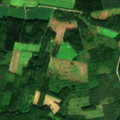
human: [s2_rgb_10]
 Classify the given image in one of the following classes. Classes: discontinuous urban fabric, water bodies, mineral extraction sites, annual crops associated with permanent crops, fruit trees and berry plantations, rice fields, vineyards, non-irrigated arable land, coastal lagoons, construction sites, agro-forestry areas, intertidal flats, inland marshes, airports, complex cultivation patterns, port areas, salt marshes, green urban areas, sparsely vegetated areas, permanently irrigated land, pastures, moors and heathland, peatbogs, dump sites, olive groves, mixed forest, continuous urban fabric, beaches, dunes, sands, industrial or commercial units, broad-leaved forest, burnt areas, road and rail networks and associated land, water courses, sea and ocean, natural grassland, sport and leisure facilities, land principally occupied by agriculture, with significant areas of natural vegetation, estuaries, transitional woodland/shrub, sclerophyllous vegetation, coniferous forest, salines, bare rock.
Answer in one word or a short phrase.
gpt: land principally occupied by agriculture, with significant areas of natural vegetation, coniferous forest, mixed forest, transitional woodland/shrub